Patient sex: M
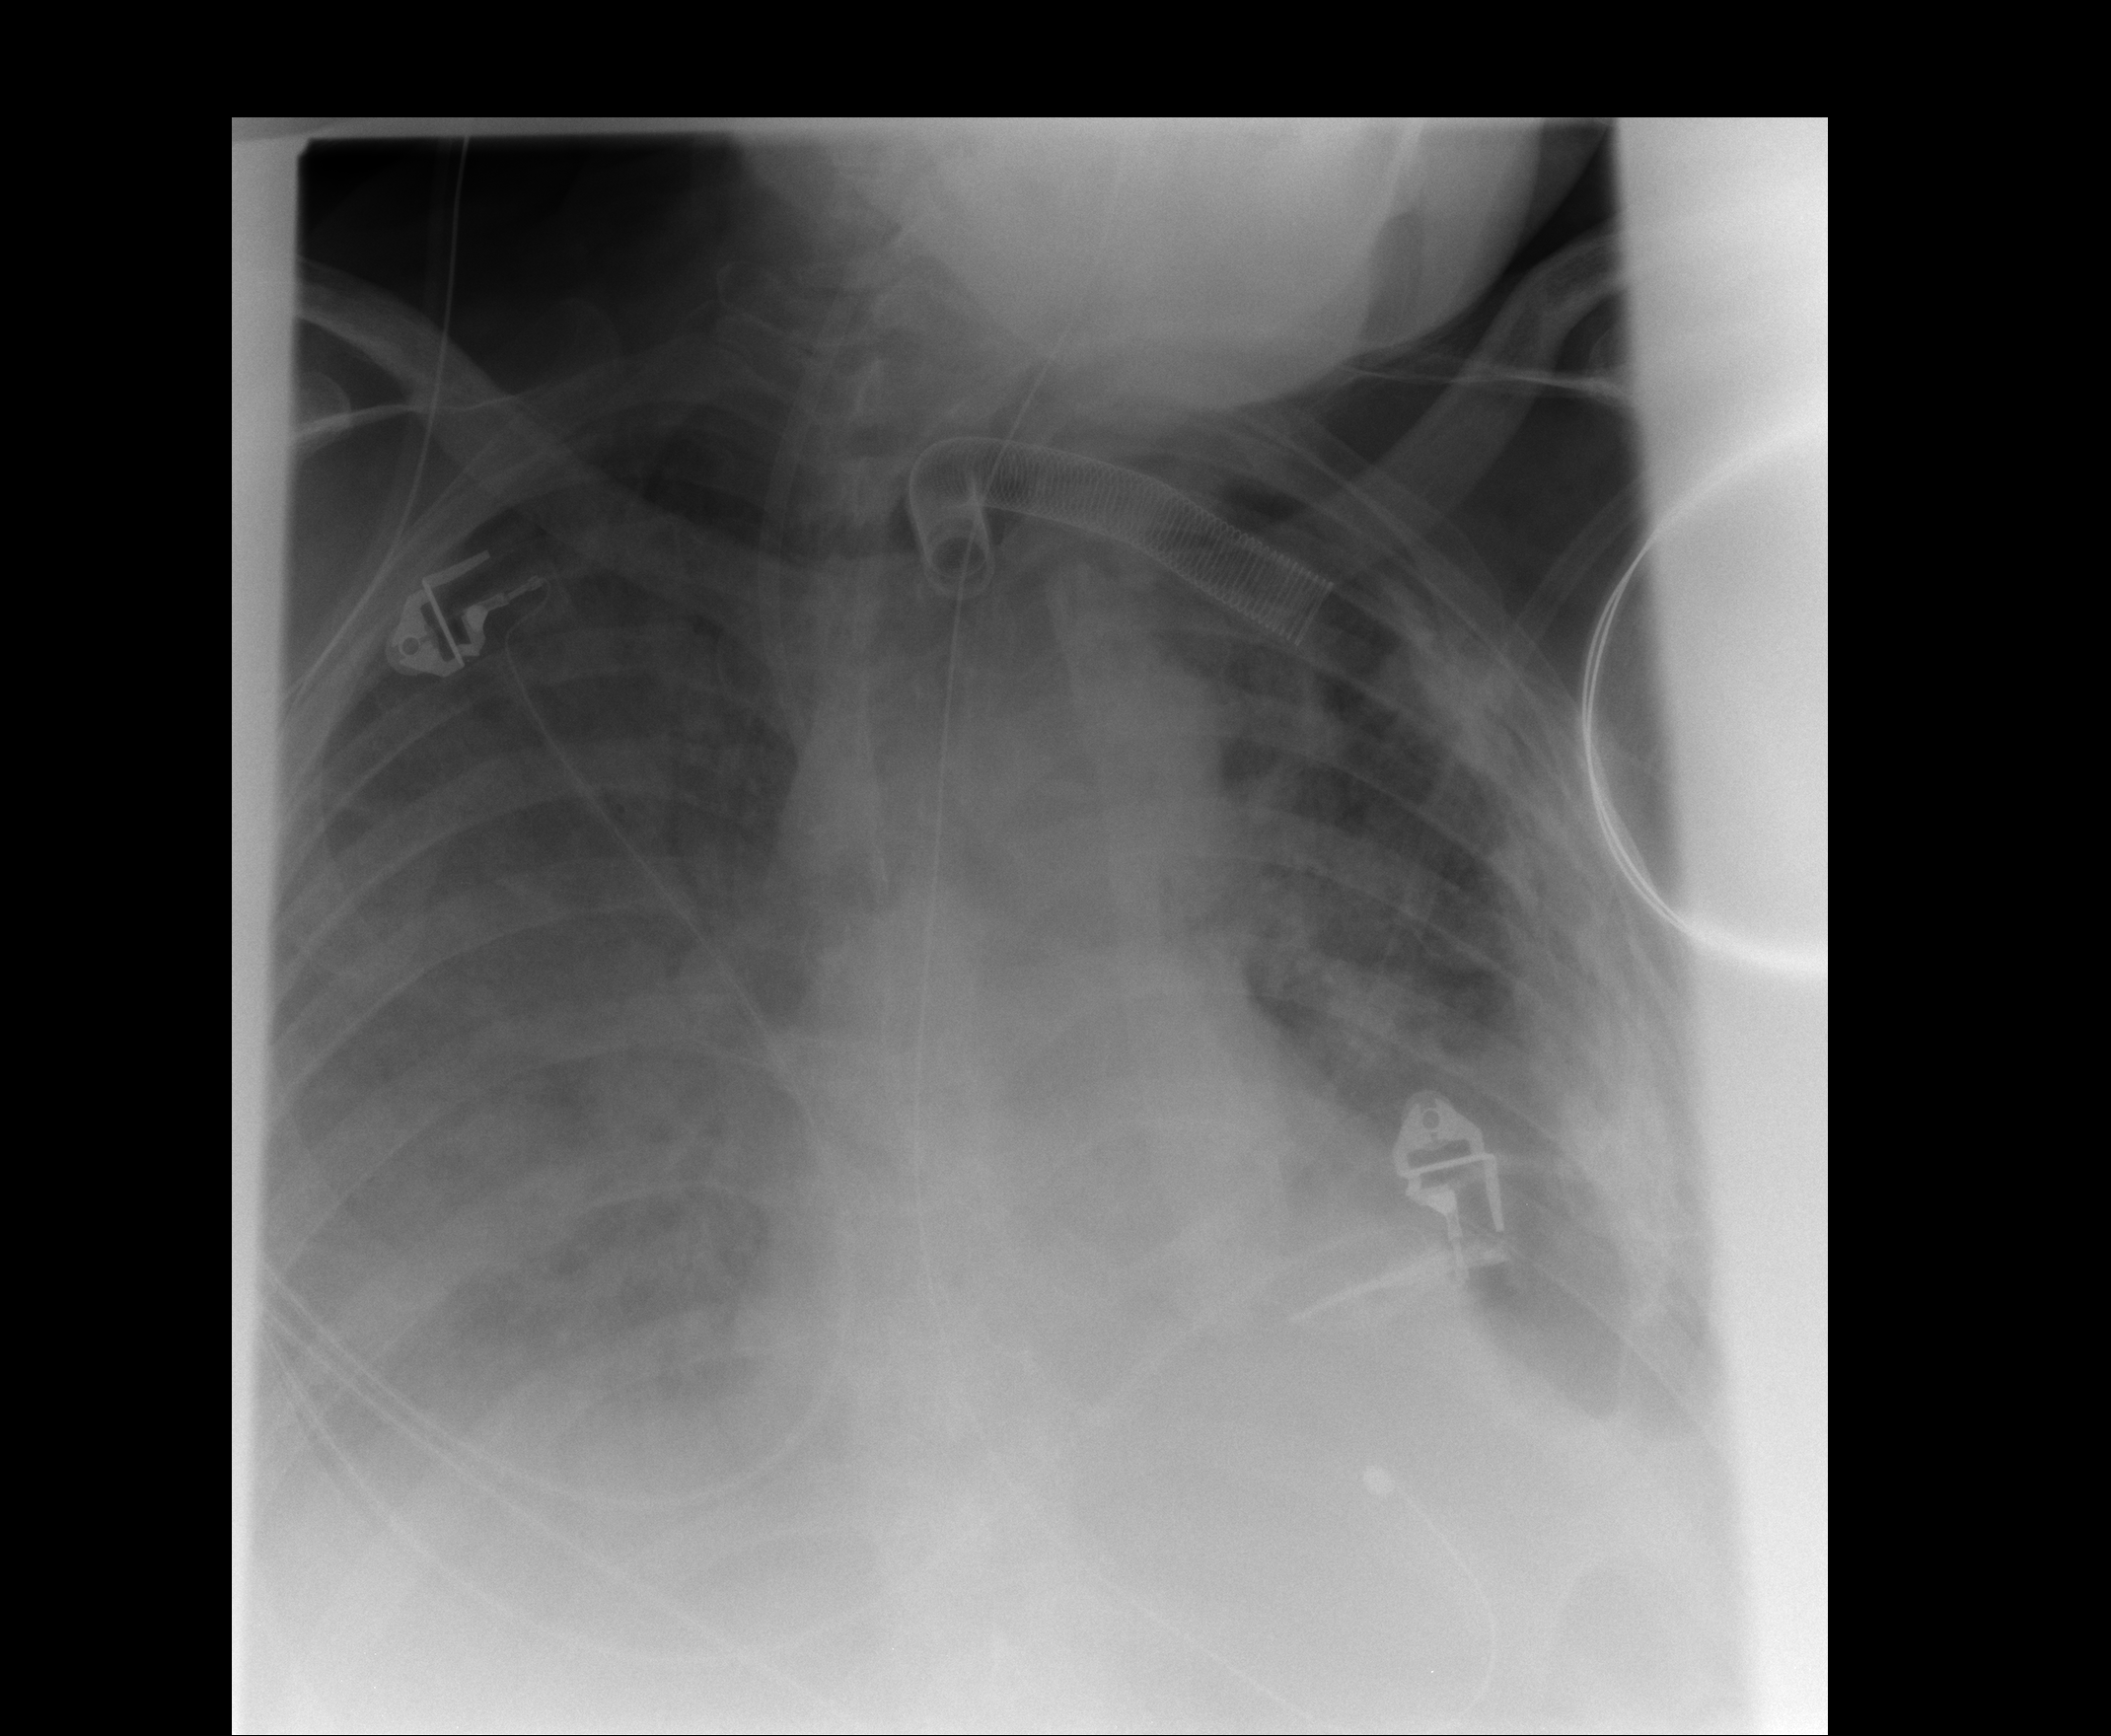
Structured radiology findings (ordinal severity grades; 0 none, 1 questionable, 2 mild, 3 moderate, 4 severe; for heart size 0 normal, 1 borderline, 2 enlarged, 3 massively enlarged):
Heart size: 1
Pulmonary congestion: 3
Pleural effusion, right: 2
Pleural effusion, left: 3
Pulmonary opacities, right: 3
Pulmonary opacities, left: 3
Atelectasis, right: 2
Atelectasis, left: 2